Question: I need to remove some white spaces between specific characters only.
This is my data:
'''
#1 2 5 1#
# 5 5 3#: 100% #5 55#
#554 #: 23
#559#: 30%
#4 79#: 2 0 0#%
#473#: 20 #47 4#
#4 7 4 43 33 5 5#: 15s
#4 79#: 195%
#473#: 20 # 474#
#475#: 14.5s
'''
I want all of the whitespaces between two # # tags, that are not separated by anything other than numbers, removed.
My data should look like this:
'''
#1251#
#553#: 100% #555#
#554#: 23
#559#: 30%
#479#: 2 0 0#%
#473#: 20 #474#
#474433355#: 15s
#479#: 195%
#473#: 20 #474#
#475#: 14.5s
'''
I'm currently trying to use the following regex in PHP to preg_replace those whitespaces, however, everything I've tried was unsuccessful.
'''
(?:[#])(?:([\s])*[0-9]*)*(?:[#])
'''

<URL>
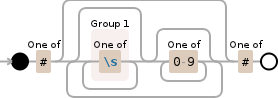
Answer: This regex targets all the spaces you want. You can 'preg_replace' them with empty strings.
'''
(?:#|\G)\d*\K\s+(?=[\d\s]*#)
'''
See <URL>
As a second option, since your lines seem to be starting with '#', to avoid an imbalance building up between the '#', you can also use:
'''
(?m)(?:^#|\G)\d*\K\s+(?=[\d\s]*#)
'''
'''
(?:#|\G)\d*\K\s+(?=[\d\s]*#)
'''
- '(?:#|\G)'- '#'- '#'- '\G'- '\G'- '\d*'- '*'- '\K'- '\s+'- '+'- '(?=[\d\s]*#)'- '[\d\s]*'- '*'- '\d'- '\s'- '#'